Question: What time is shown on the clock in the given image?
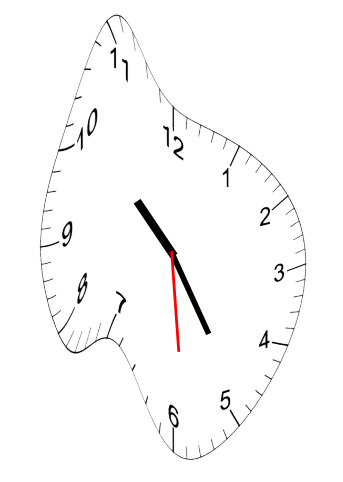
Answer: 10:24:29